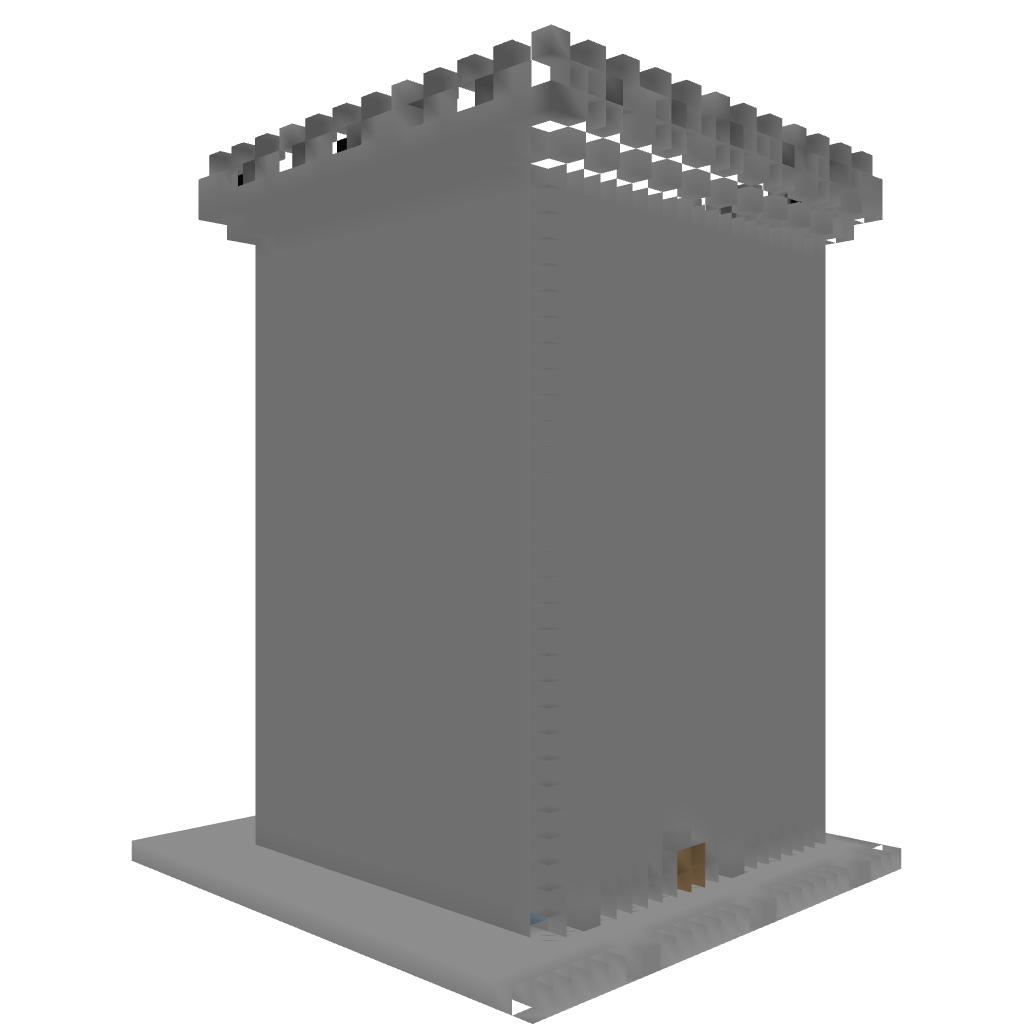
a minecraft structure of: Castle Tower